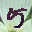
Label: 5